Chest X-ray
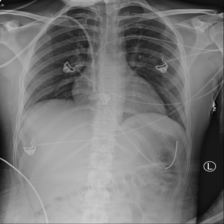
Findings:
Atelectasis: negative
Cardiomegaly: negative
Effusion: negative
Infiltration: negative
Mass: negative
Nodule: negative
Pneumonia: negative
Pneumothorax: negative
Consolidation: negative
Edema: negative
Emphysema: negative
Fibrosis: negative
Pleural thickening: negative
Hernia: negative